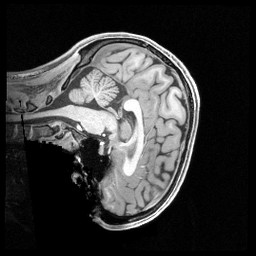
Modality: T1w
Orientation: sagittal
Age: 22
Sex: female
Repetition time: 2.4 s
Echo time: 0.00222 s